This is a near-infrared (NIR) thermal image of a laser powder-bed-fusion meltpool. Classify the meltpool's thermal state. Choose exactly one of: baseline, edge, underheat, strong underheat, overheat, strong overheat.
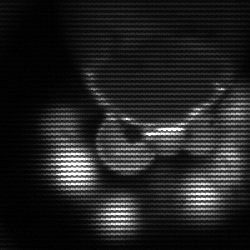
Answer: edge